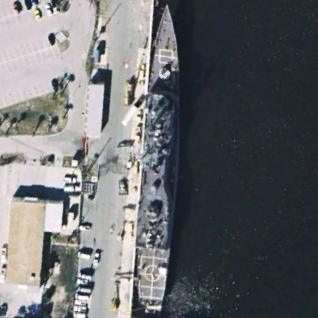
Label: cruiser